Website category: jobs
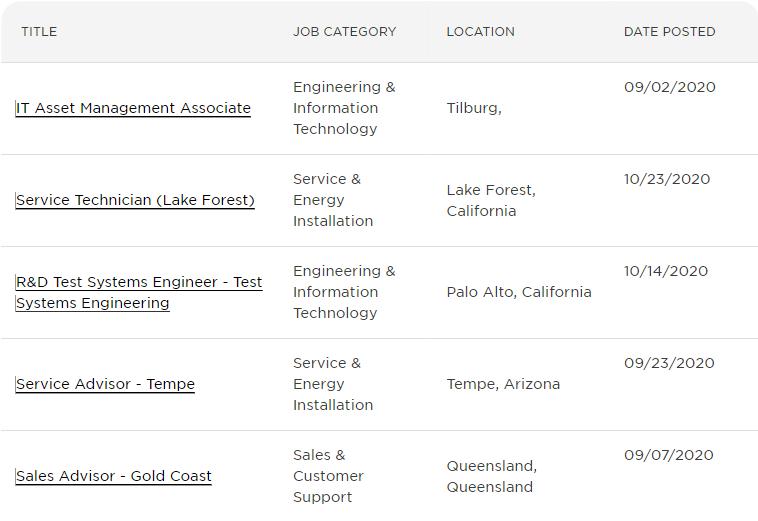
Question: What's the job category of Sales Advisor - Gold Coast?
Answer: Sales & Customer Support

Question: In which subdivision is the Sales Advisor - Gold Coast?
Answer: Sales & Customer Support

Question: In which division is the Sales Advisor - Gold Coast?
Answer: Sales & Customer Support

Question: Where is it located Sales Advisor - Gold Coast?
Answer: Sales & Customer Support

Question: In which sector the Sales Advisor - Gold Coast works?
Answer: Sales & Customer Support

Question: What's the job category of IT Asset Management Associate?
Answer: Engineering & Information Technology

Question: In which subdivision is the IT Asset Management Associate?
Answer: Engineering & Information Technology

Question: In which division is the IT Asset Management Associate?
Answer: Engineering & Information Technology

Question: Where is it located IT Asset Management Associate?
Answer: Engineering & Information Technology

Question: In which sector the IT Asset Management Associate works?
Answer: Engineering & Information Technology

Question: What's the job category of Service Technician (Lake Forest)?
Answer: Service & Energy Installation

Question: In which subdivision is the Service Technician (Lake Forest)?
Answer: Service & Energy Installation

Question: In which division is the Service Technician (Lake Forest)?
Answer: Service & Energy Installation

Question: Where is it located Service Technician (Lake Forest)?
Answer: Service & Energy Installation

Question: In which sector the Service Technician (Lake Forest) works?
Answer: Service & Energy Installation

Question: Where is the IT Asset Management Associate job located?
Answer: Tilburg,

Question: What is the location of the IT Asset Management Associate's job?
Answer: Tilburg,

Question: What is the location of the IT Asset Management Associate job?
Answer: Tilburg,

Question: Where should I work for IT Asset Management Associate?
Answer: Tilburg,

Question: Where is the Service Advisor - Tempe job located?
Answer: Tempe, Arizona

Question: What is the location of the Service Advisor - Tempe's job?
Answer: Tempe, Arizona

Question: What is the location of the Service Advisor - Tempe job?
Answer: Tempe, Arizona

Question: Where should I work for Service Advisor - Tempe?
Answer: Tempe, Arizona

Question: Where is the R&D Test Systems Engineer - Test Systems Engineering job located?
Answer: Palo Alto, California

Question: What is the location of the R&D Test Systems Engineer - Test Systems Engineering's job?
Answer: Palo Alto, California

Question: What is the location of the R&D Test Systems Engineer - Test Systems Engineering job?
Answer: Palo Alto, California

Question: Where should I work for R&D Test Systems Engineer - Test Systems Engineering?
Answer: Palo Alto, California

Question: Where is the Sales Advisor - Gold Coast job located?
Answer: Queensland, Queensland

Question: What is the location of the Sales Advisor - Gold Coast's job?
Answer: Queensland, Queensland

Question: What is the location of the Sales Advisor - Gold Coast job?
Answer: Queensland, Queensland

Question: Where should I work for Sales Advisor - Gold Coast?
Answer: Queensland, Queensland

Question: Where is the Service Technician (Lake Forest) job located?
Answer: Lake Forest, California

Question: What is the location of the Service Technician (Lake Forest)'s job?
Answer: Lake Forest, California

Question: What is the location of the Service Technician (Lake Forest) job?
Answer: Lake Forest, California

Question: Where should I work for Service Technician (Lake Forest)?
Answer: Lake Forest, California

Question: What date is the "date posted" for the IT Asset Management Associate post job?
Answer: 09/02/2020

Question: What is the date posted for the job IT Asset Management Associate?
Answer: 09/02/2020

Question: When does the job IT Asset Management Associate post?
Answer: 09/02/2020

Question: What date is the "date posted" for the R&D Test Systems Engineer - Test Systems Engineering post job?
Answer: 10/14/2020

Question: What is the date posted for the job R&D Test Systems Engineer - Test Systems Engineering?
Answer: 10/14/2020

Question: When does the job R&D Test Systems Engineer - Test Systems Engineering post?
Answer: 10/14/2020

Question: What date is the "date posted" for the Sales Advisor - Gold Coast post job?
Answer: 09/07/2020

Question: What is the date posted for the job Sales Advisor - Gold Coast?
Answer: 09/07/2020

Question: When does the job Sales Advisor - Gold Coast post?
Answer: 09/07/2020

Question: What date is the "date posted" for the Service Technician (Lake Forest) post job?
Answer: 10/23/2020

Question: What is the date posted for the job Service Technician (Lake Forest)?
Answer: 10/23/2020

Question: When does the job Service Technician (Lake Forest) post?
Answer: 10/23/2020

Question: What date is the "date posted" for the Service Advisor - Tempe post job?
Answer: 09/23/2020

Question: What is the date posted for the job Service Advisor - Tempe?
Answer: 09/23/2020

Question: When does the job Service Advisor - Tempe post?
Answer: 09/23/2020

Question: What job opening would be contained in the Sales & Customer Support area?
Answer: Sales Advisor - Gold Coast

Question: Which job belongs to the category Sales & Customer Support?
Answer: Sales Advisor - Gold Coast

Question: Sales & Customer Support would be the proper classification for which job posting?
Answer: Sales Advisor - Gold Coast

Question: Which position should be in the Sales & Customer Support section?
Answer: Sales Advisor - Gold Coast

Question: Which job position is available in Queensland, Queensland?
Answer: Sales Advisor - Gold Coast

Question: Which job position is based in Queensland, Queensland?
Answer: Sales Advisor - Gold Coast

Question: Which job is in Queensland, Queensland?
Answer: Sales Advisor - Gold Coast

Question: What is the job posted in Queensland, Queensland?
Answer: Sales Advisor - Gold Coast

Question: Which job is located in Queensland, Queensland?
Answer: Sales Advisor - Gold Coast

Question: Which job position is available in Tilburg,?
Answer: IT Asset Management Associate

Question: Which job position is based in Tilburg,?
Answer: IT Asset Management Associate

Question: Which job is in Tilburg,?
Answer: IT Asset Management Associate

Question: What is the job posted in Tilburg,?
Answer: IT Asset Management Associate

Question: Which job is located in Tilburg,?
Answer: IT Asset Management Associate